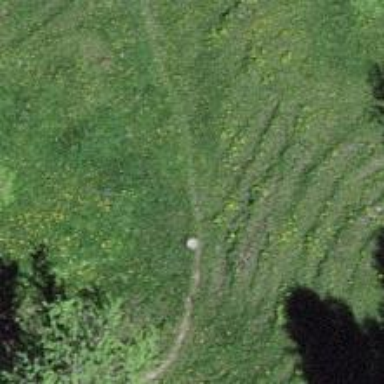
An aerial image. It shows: Path.